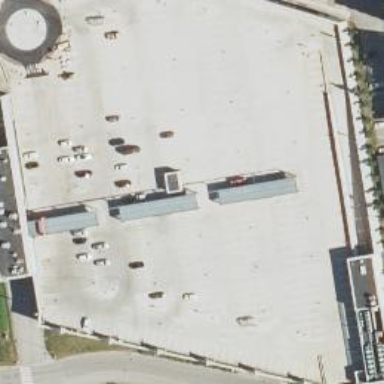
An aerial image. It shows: Rooftop parking area.